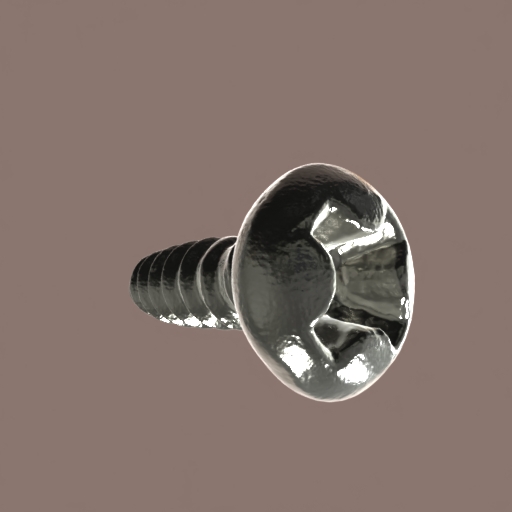
Label: screw